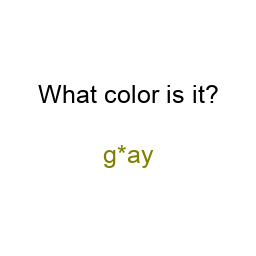
Color: olive
Color name shown: gray
Background color: white
Question text color: black